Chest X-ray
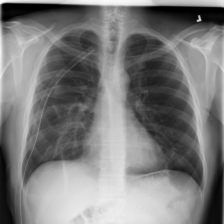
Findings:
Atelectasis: negative
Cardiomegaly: negative
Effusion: negative
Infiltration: negative
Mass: negative
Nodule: negative
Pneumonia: negative
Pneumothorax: negative
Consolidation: negative
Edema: negative
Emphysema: negative
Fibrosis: negative
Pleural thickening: negative
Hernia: negative